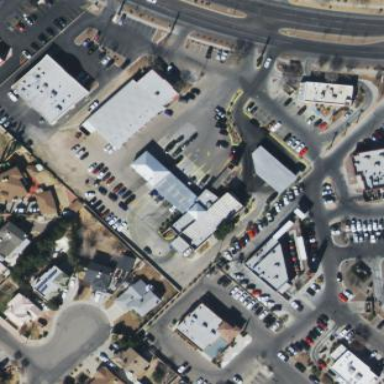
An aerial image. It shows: Car repair shop located in building.